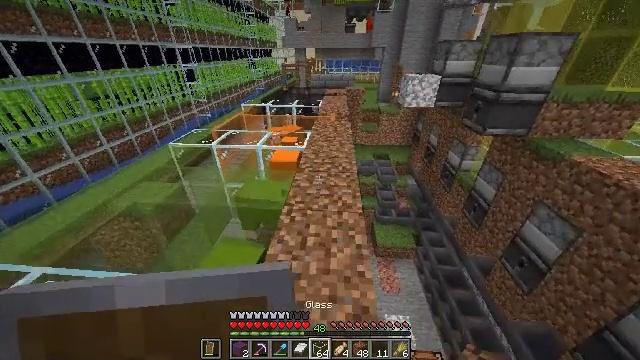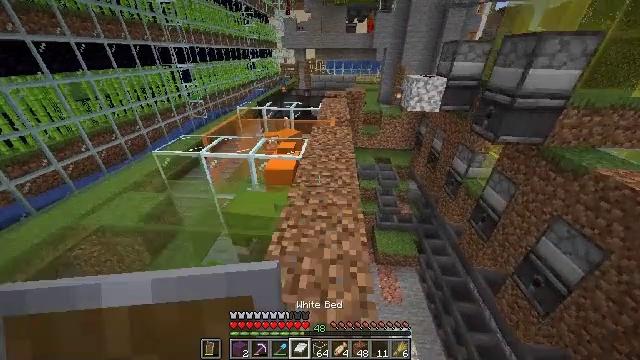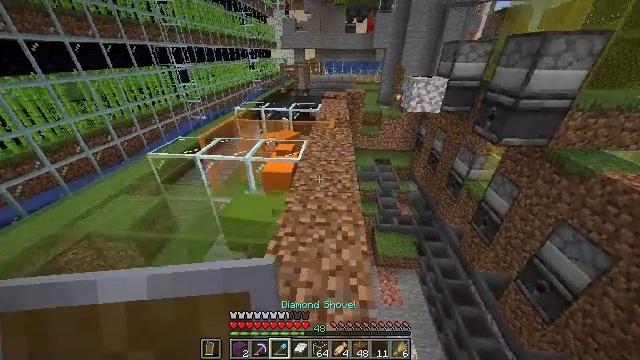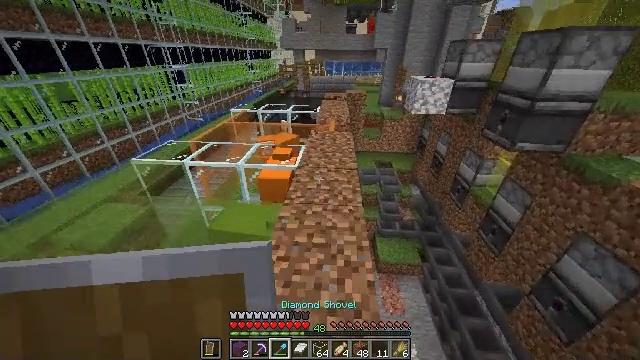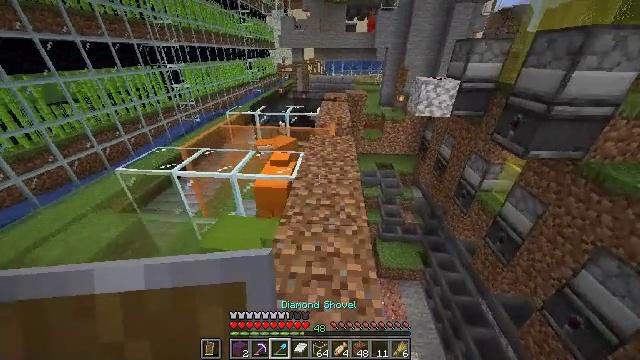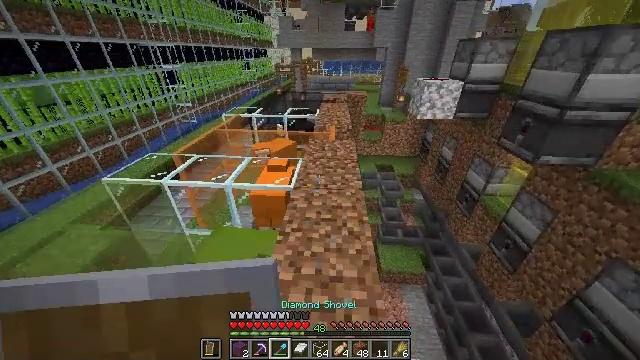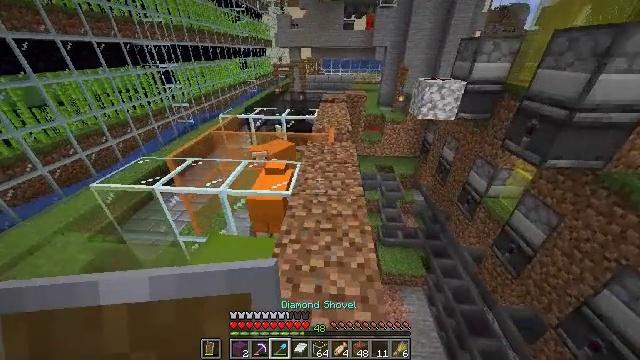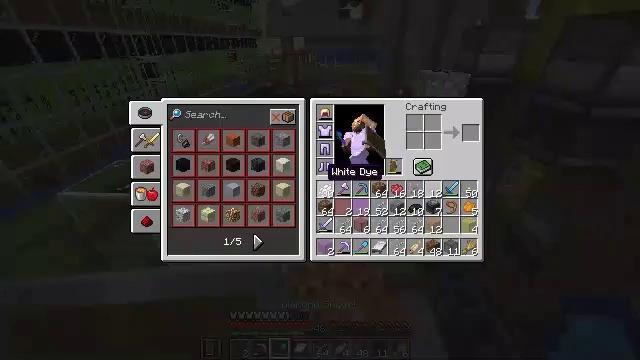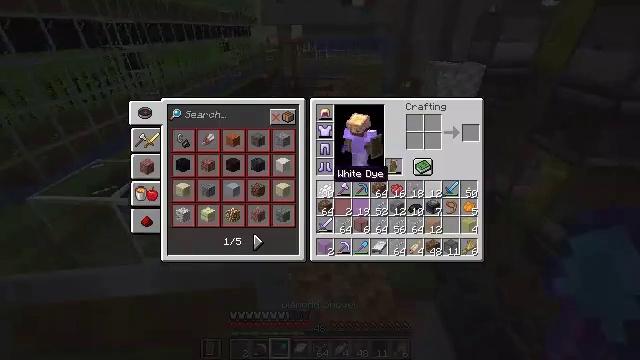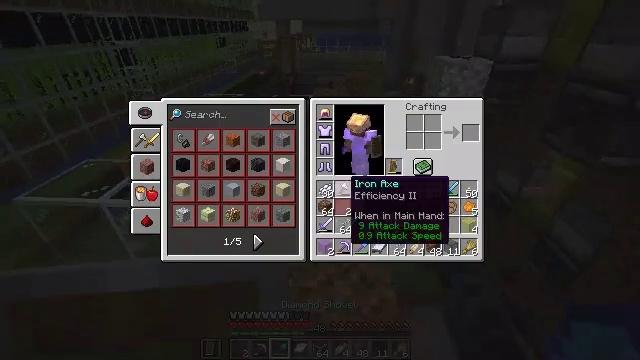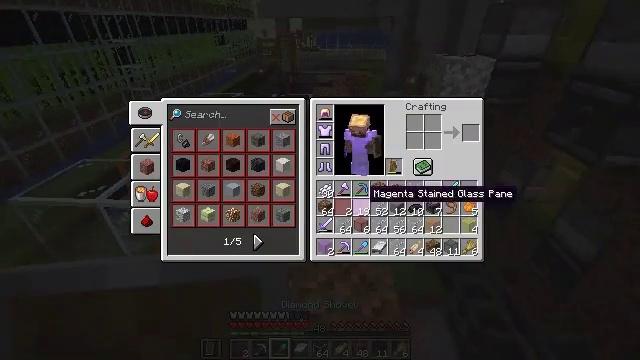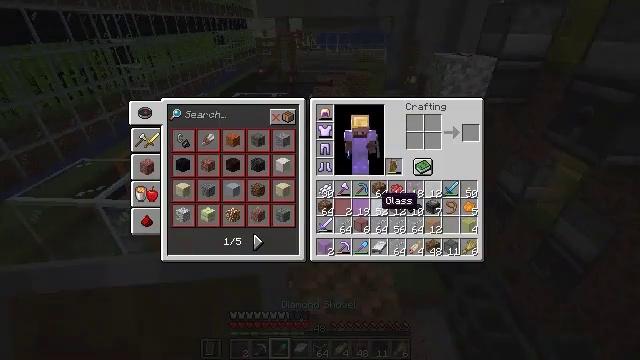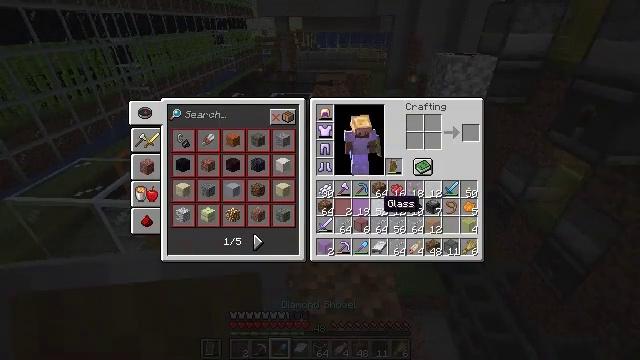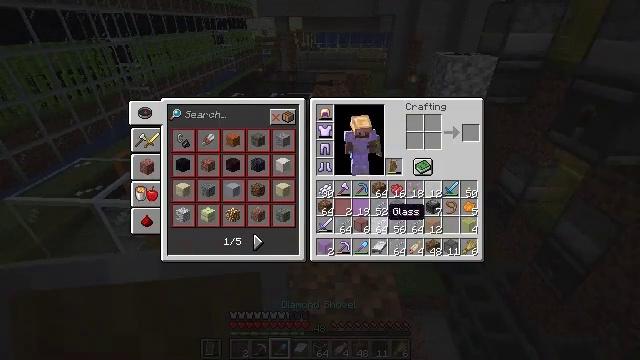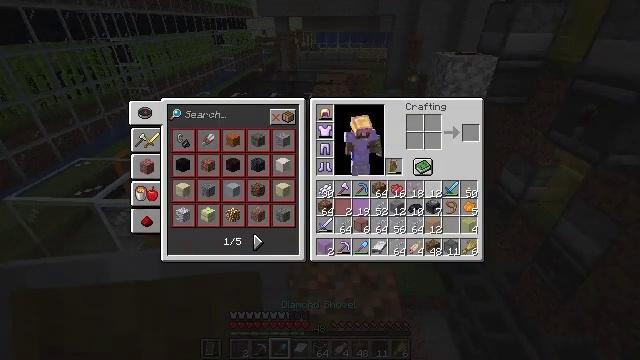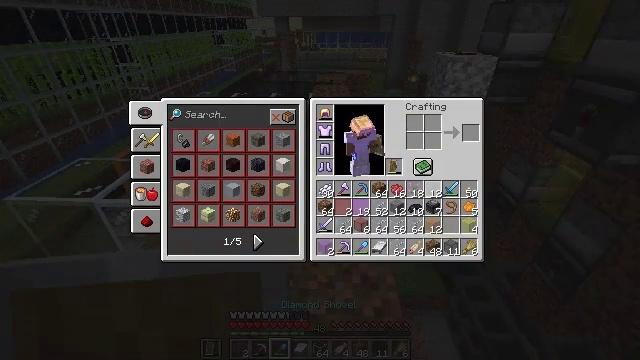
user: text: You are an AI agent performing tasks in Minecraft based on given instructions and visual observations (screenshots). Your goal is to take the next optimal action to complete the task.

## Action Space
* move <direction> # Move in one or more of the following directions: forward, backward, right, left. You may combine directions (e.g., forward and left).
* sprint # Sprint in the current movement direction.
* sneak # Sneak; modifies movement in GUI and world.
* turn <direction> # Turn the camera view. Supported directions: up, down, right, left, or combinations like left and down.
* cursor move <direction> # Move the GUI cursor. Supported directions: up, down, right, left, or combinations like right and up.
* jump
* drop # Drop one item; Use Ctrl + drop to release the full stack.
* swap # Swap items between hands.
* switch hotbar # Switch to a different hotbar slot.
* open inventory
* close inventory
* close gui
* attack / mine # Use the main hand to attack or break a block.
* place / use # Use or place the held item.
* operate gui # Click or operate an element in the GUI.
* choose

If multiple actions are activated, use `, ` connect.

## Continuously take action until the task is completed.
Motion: motion action
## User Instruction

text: Shatter the orange stained glass pane for materials.
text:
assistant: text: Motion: move forward
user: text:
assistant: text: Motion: move forward
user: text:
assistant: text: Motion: move forward
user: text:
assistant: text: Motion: move forward
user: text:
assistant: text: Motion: move forward
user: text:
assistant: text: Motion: no_op
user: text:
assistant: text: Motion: turn right, close inventory
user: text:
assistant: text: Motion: close inventory
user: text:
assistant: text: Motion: cursor move right and down, open gui
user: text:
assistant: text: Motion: cursor move right and down
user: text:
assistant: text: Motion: cursor move right and down
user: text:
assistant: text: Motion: no_op
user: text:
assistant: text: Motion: cursor move down
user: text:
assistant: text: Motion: cursor move right and down
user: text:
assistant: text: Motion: cursor move right
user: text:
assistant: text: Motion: no_op
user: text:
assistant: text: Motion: sneak
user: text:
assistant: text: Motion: sneak, cursor move left
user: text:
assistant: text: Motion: sneak, cursor move left
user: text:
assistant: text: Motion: sneak
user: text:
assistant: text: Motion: sneak
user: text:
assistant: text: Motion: sneak
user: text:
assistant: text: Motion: sneak, choose
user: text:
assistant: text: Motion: sneak, choose
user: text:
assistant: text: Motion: sneak, cursor move right
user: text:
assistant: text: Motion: sneak, cursor move right and up
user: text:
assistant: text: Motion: sneak, cursor move right and up
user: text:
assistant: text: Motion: sneak
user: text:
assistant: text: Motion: sneak, cursor move left
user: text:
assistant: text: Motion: sneak, cursor move down